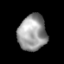
Tissue: lung
Cell type: Others
Senescence score: 0.2419
Nuclear area (px): 997
Mean DAPI intensity: 154.638